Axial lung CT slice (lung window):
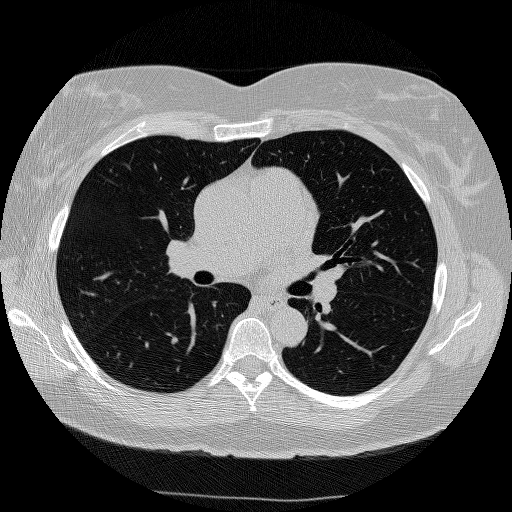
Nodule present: no